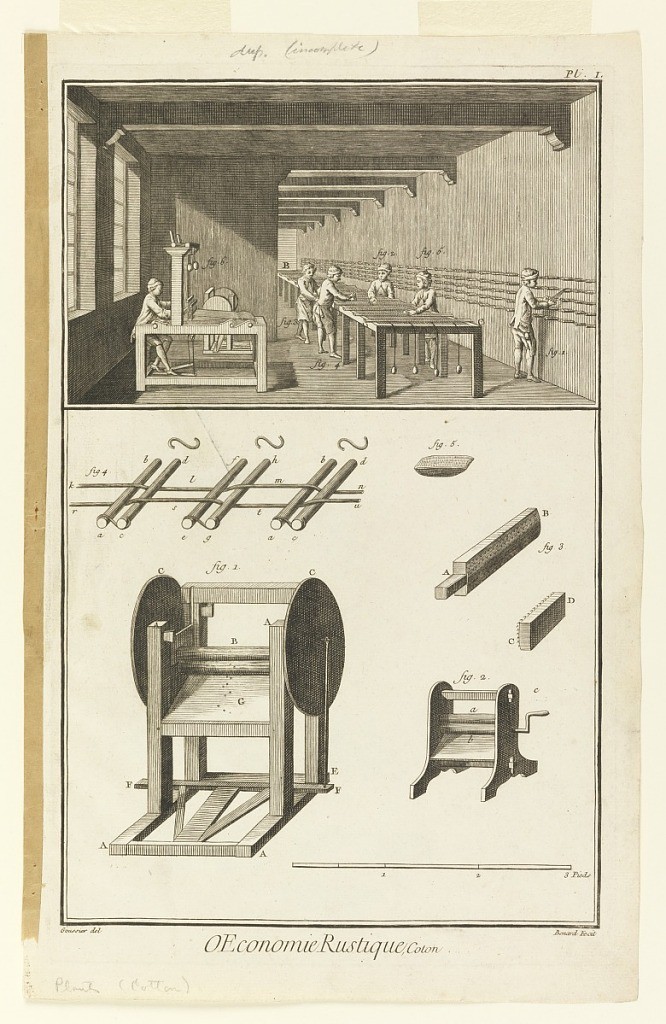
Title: Plate I of "Travail et emploi du coton" from Diderot's Encyclopedia, Vol. I
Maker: Louis-Jacques Goussier, French, 1722 - 1799
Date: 1762
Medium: Engraving on white paper
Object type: Print
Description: Upper register, interior of a factory, showing combing and weaving. Lower register, various tools, letter, with a scale, lower right.